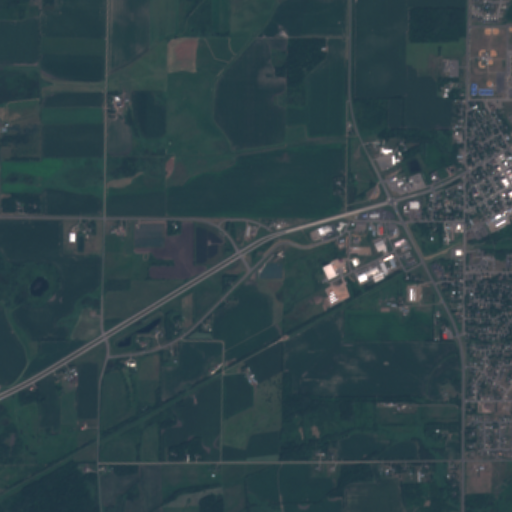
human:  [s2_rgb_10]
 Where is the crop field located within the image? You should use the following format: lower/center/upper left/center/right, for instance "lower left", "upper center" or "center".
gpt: The crop field is located in the center right of the image.
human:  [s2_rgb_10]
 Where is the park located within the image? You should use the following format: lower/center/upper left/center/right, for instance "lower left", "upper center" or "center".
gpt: The park is located in the upper right of the image.
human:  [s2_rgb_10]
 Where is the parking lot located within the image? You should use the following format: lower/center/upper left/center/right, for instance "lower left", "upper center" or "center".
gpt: The parking lot is located in the center right of the image.
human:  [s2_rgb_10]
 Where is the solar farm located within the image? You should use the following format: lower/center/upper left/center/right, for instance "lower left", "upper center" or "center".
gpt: The solar farm is located in the center left of the image.
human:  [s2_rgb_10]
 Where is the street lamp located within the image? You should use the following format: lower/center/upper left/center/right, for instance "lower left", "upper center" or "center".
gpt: The street lamp is located in the center right of the image.
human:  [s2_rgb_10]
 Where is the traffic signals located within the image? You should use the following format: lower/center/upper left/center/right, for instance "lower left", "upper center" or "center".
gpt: The traffic signals is located in the center right of the image.
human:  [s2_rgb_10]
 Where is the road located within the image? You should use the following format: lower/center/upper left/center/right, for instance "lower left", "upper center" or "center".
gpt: There is no road in the image.